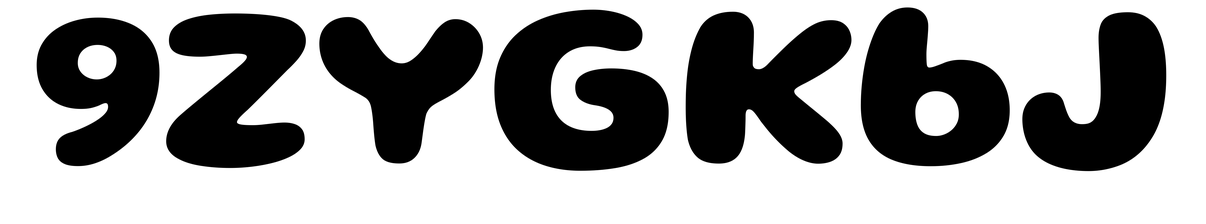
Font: Gluten_Bold